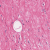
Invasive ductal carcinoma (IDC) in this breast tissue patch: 0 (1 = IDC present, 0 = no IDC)